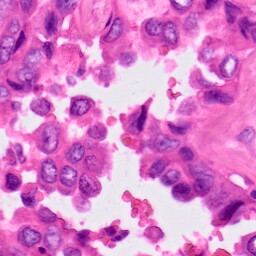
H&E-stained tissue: Lung